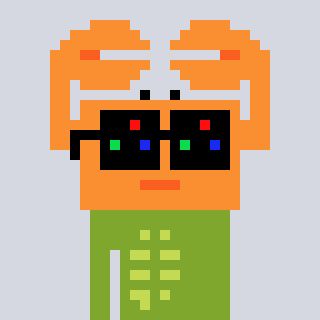
a pixel art character with square black sunglasses, a crab-shaped head and a slimegreen-colored body on a cool background